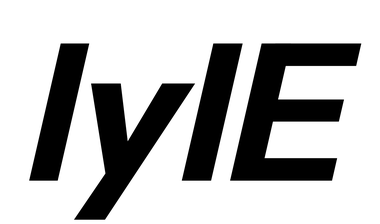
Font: InstrumentSans-Italic_Bold_Italic